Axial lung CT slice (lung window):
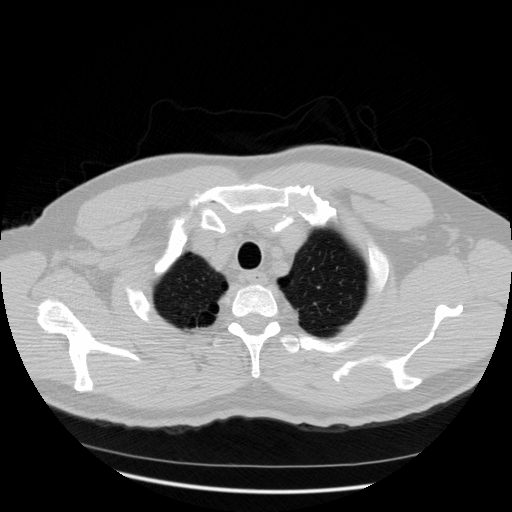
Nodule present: no